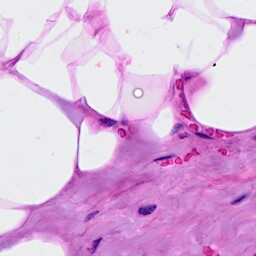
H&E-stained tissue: Breast